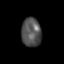
Tissue: skin
Cell type: Epithelial cells
Senescence score: 0.7564
Nuclear area (px): 562
Mean DAPI intensity: 82.989